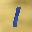
Label: 1